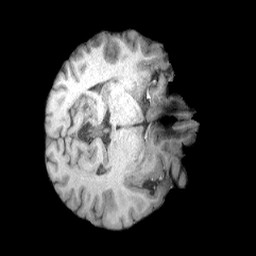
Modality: T1w
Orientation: axial
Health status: healthy